Field crop: tomato
Growth stage: 1
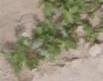
Species: portulaca